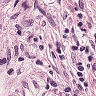
Metastatic tissue present: yes